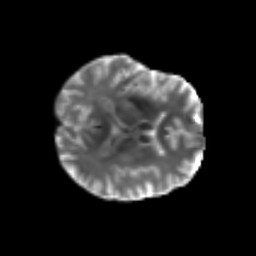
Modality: T2w
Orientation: axial
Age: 51
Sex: male
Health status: ill
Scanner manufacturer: siemens
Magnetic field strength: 3 T
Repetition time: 8.7 s
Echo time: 0.11 s